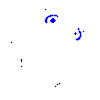
Particle: electron